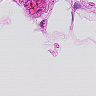
Metastatic tissue present: no